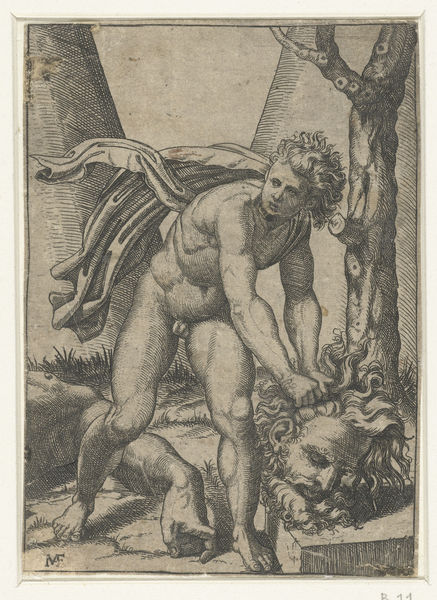
Titel: David met hoofd van Goliath
Künstler: Marcantonio Raimondi
Standort: Amsterdam
Institution: Rijksmuseum
Schlagwörter: baum, kampf, geköpft, mantel, bewegt, stich, david, riese